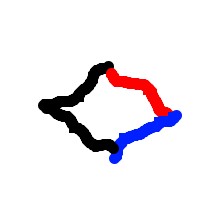
Shape: rhombus